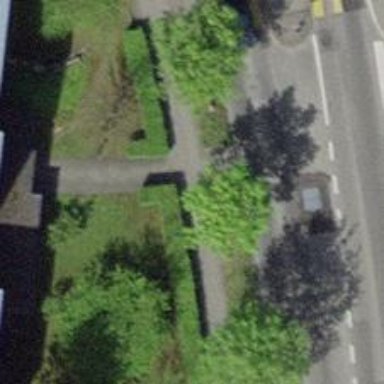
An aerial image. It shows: Footway made of paving stones.